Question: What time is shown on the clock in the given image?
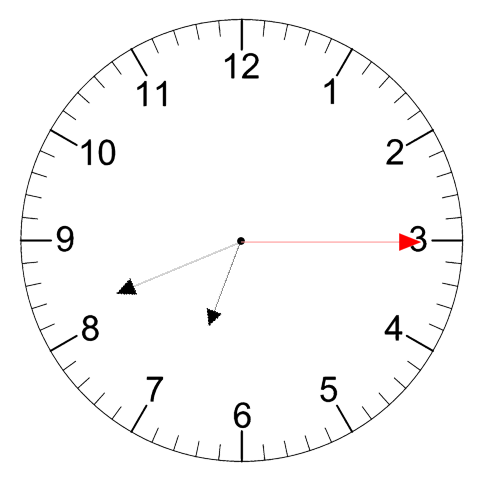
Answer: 06:41:15